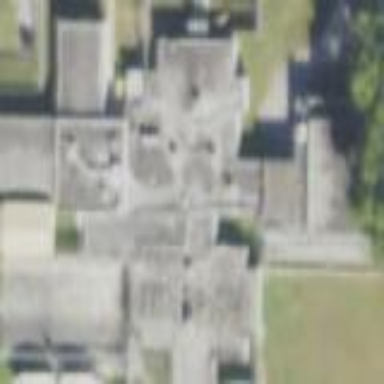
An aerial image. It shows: Prison building.